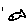
Label: fish